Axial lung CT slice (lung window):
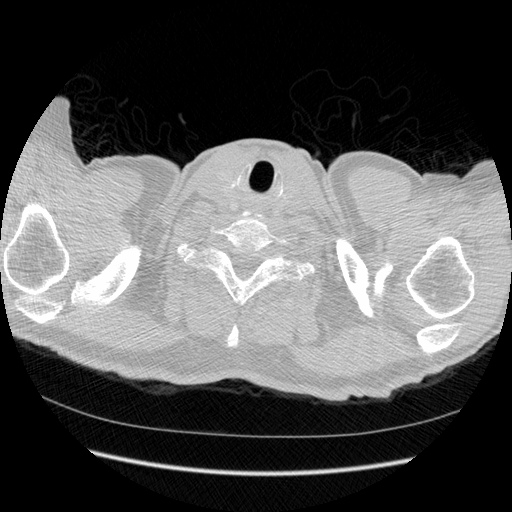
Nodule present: no